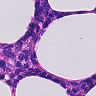
Metastatic tissue present: no